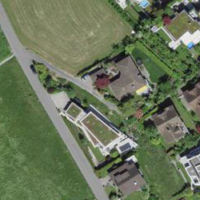
EUNIS habitat code: 24
Species observed at this site:
Fagus sylvatica